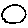
Label: circle